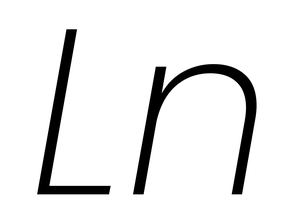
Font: Poppins-ExtraLightItalic